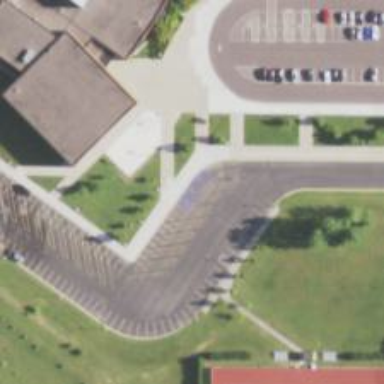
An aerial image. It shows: Parking space.